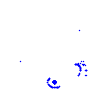
Particle: proton